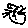
Label: cat